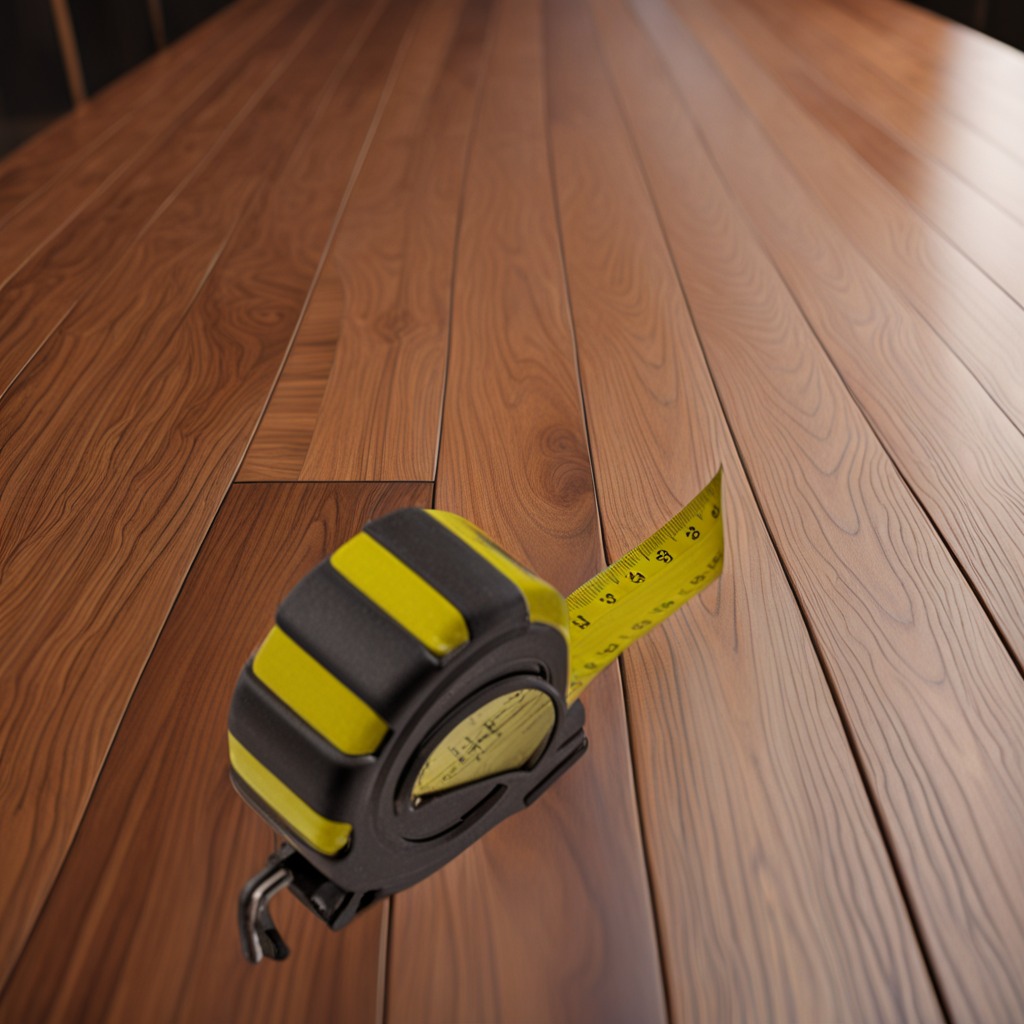
A measuring tape is lying on the wooden table in the carpentry studio.